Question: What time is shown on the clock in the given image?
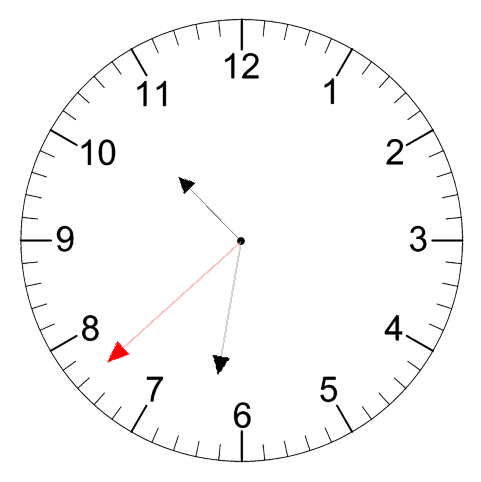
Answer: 10:31:38